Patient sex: M
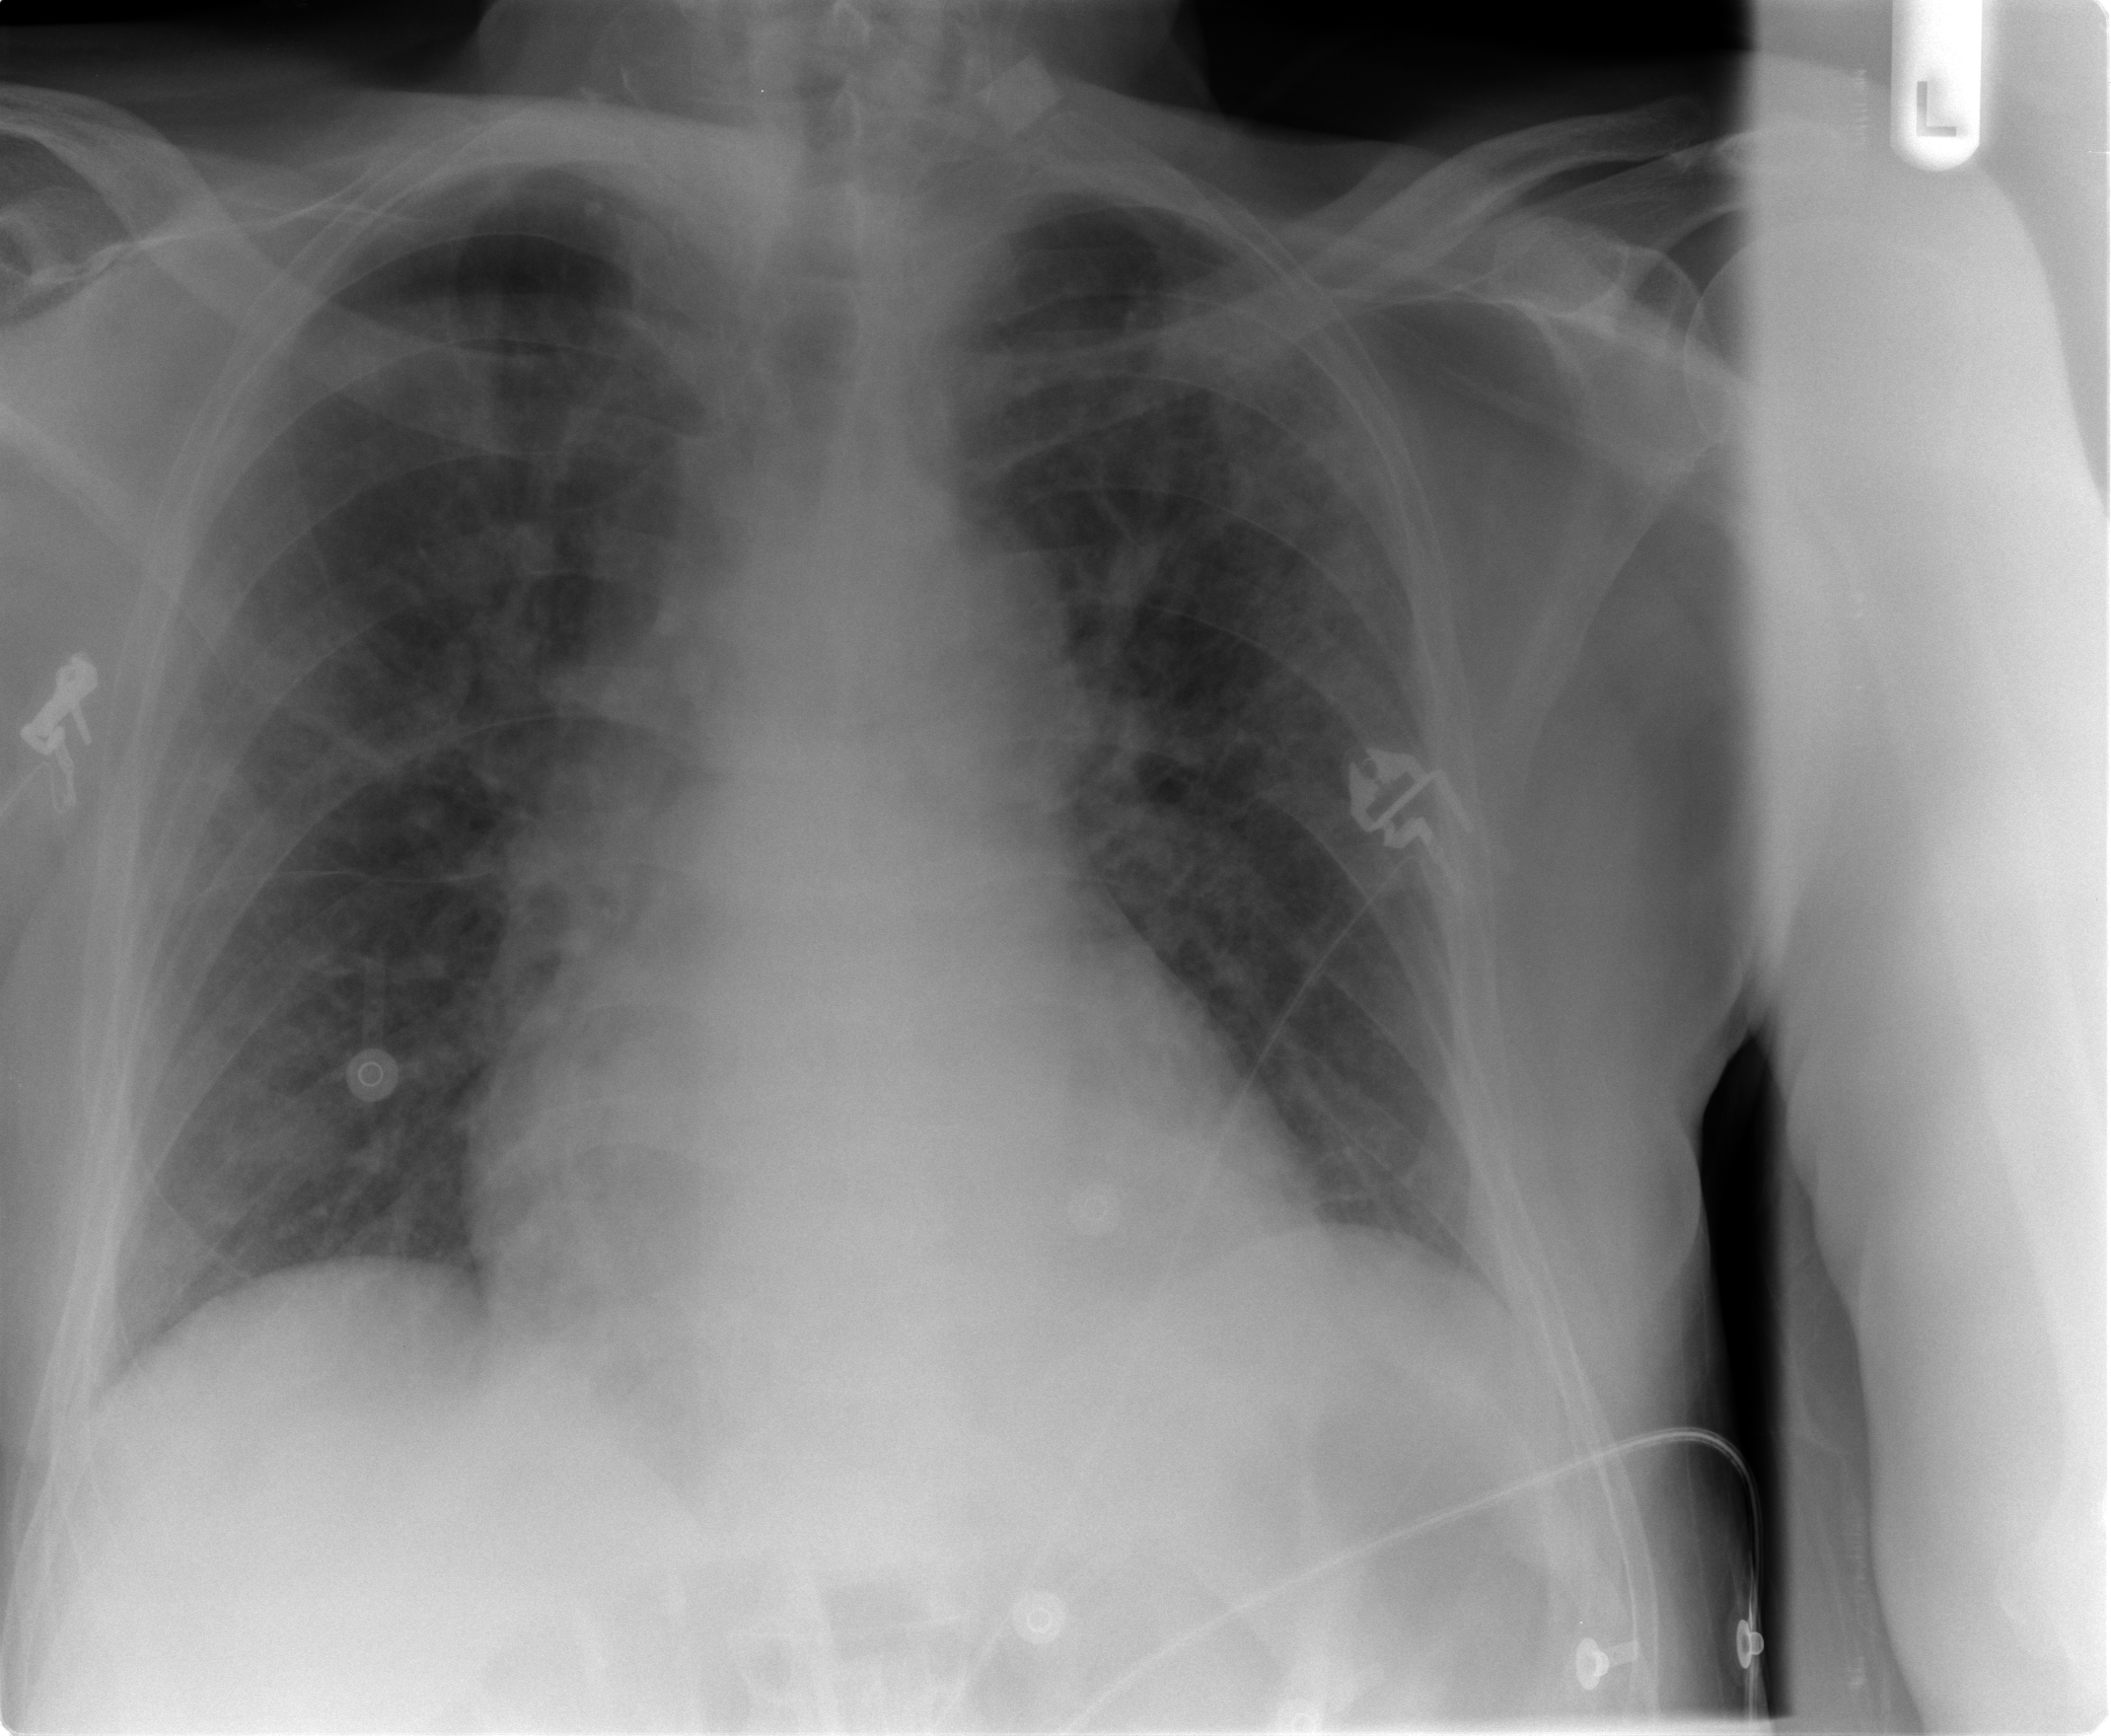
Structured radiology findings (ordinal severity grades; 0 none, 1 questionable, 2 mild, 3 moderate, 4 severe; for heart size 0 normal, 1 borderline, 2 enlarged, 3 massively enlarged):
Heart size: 2
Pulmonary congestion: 2
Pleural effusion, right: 0
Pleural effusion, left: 2
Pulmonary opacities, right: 2
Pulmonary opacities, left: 2
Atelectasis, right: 2
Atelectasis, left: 2